Question: How do I replace only the last character of the string:
'''
select REPLACE('this is the news with a th', 'th', '__')
'''
The result I'm getting is:
'__is is __e news wi__ a __'
The collation of the server and the database is 'Latin1_General_CI_AS'
The actual query I'm running is 'REPLACE(note, 'th', '')' where 'note' is an 'ntext' column. The point is to strip out the thorn characters because that character gets used later in the process as a column delimiter. (Please don't suggest changing the delimiter, that's just not going to happen given the extent to which it's been used!)
I've tried using the 'N' prefix even using the test select statement, here are the results:

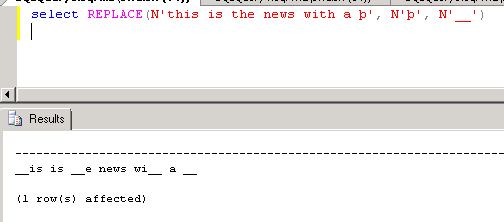
Answer: The character (Extended ASCII { via ISO-8859-1 and ANSI Code Page 1252 } & UNICODE value of 254) is known as "thorn" and in some languages equates directly to :
- Technical info on the character here: <URL> is normally treated by UCA/root collation as a separate letter that has primary-level sorting after 'z'. However, in Swedish and some other Scandinavian languages, 'th' and 'Th' should be treated as just a tertiary-level difference from the letters "th" and "TH" respectively.
If you do not want to equate to , then force a Binary collation as follows:
'''
SELECT REPLACE(N'this is the news with a th' COLLATE Latin1_General_100_BIN2,
N'th', N'__');
'''
Returns:
'''
this is the news with a __
'''
---
For more info on working with Collations, Unicode, encodings, etc, please visit: <URL>